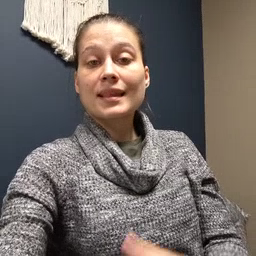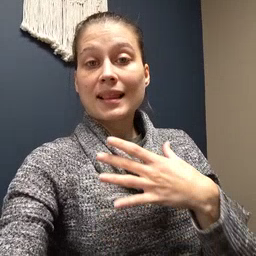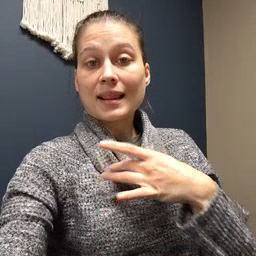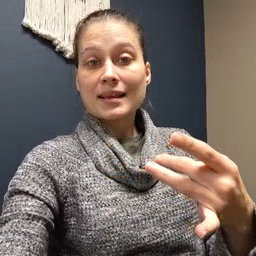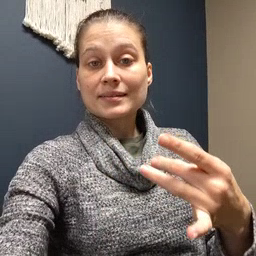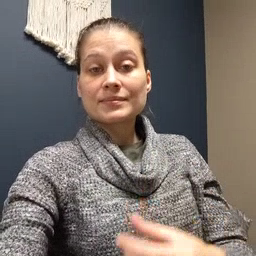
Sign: like